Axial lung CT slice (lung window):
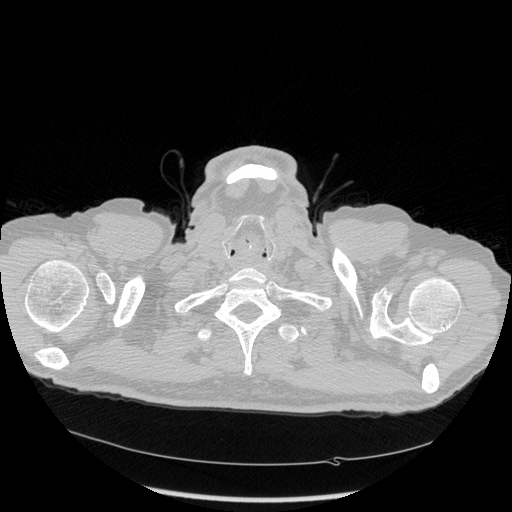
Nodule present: no